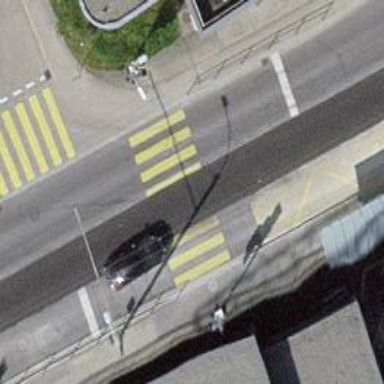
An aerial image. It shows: Road crossing with traffic signals.